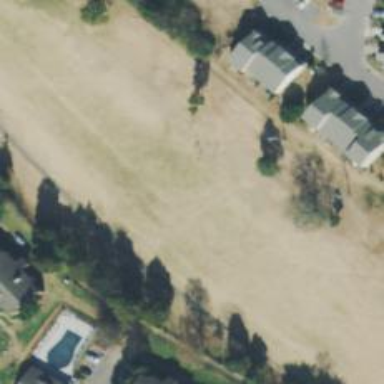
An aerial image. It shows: Grassy area designated as golf fairway.